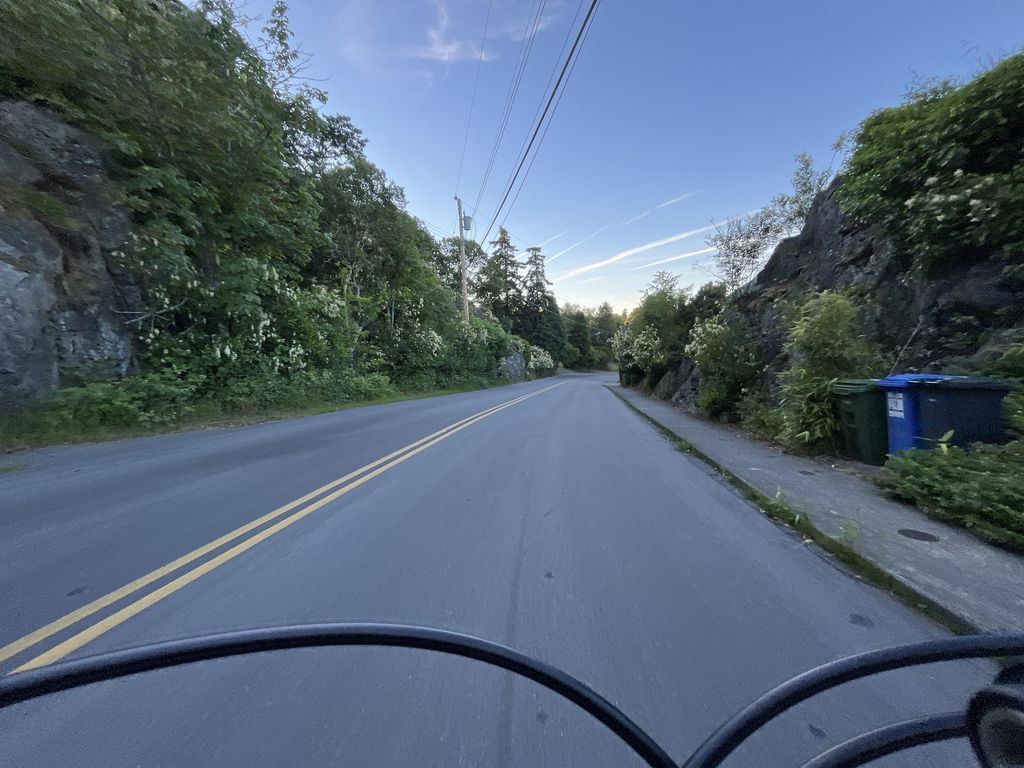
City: victoria